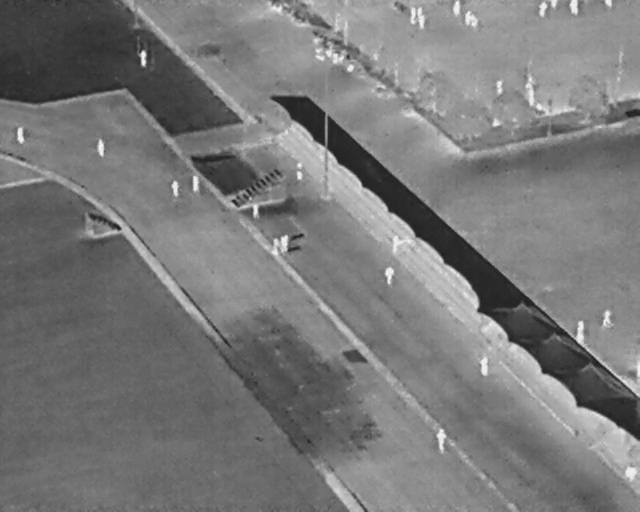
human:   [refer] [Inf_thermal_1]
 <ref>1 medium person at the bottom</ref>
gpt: <box>[[67, 84, 71, 87, 2]]</box>

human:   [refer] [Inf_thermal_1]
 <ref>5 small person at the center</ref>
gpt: <box>[[29, 35, 32, 36, 2], [38, 40, 41, 42, 2], [45, 32, 48, 33, 2], [41, 47, 44, 48, 2], [42, 46, 45, 48, 2]]</box>

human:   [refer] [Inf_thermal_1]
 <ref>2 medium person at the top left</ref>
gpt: <box>[[14, 28, 17, 29, 2], [1, 25, 4, 27, 2]]</box>

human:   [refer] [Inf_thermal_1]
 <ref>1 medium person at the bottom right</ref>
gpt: <box>[[73, 70, 77, 72, 2]]</box>

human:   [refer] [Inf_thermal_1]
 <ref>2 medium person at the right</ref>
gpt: <box>[[93, 61, 96, 63, 2], [88, 63, 92, 65, 2]]</box>

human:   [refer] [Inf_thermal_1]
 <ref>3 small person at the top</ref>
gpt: <box>[[63, 2, 65, 3, 2], [64, 2, 66, 3, 2], [64, 3, 67, 4, 2]]</box>

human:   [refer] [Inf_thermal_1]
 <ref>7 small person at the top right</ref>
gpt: <box>[[70, 0, 72, 2, 2], [71, 2, 74, 4, 2], [72, 3, 75, 4, 2], [85, 0, 87, 1, 2], [88, 0, 90, 2, 2], [94, 0, 95, 1, 2], [76, 16, 79, 17, 2]]</box>